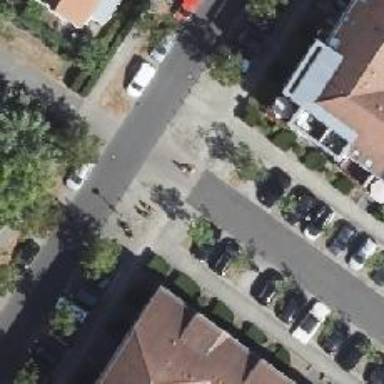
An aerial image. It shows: Sidewalk along the footway.